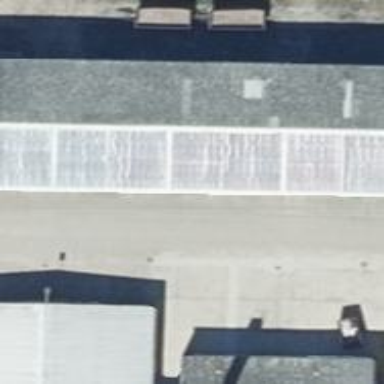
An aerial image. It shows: Solar photovoltaic panel generating electricity through small installation.